Aerial crown-view tile of a tropical tree (Barro Colorado Island, Panama), acquired 20241014:
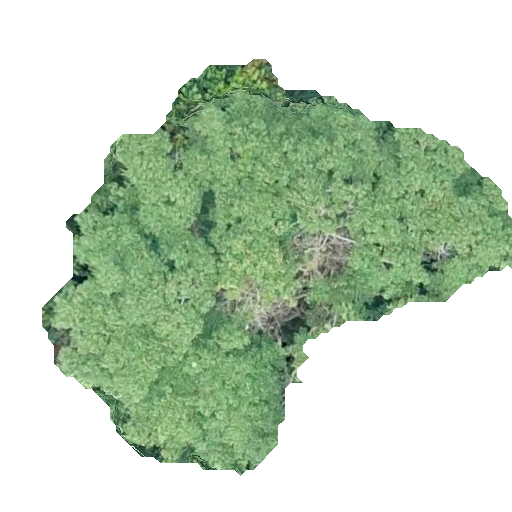
Species: Hura crepitans
GBIF accepted scientific name: Hura crepitans
Crown area: 175.715 m²